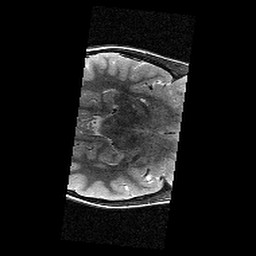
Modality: T2w
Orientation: axial
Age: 10
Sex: female
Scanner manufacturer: siemens
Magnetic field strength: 3 T
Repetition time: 9.23 s
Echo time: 0.067 s